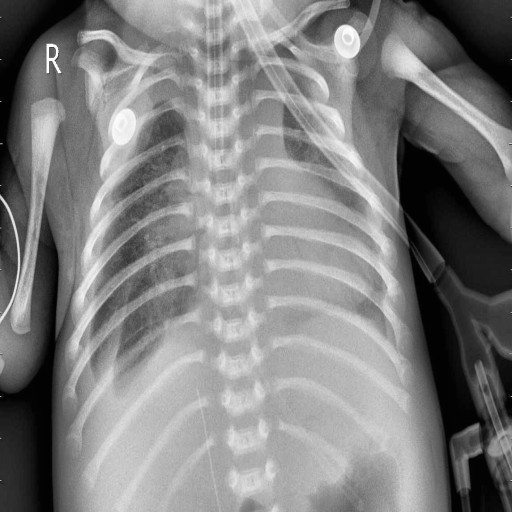
Finding: PNEUMONIA